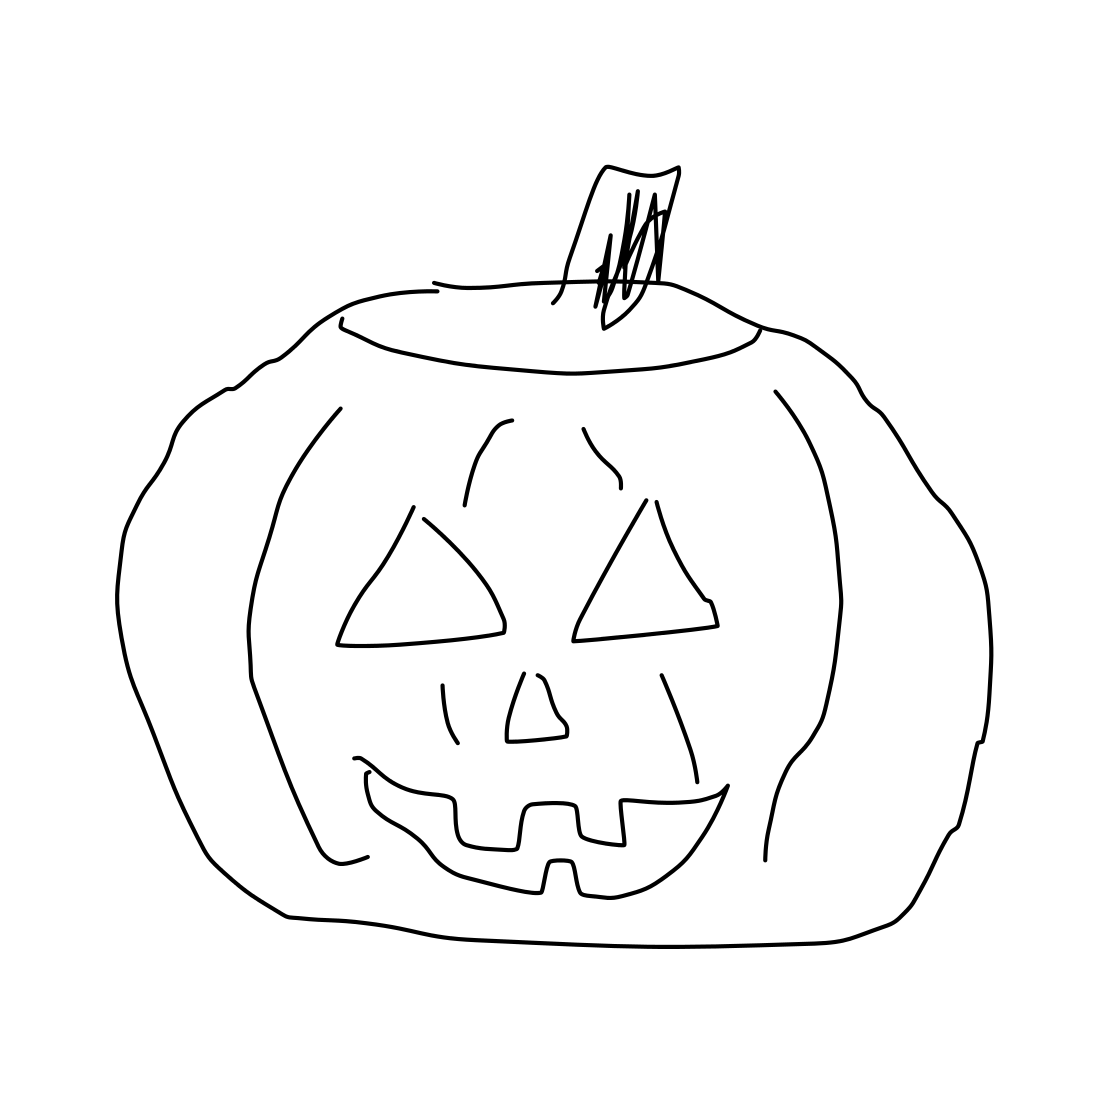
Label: pumpkin